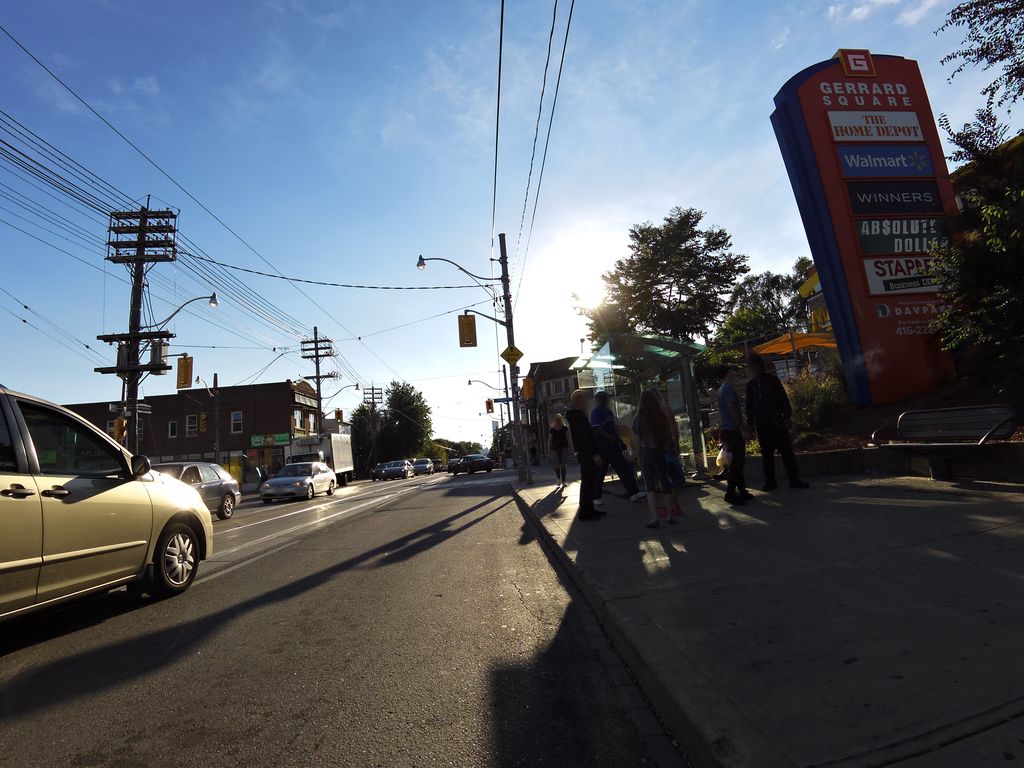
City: toronto